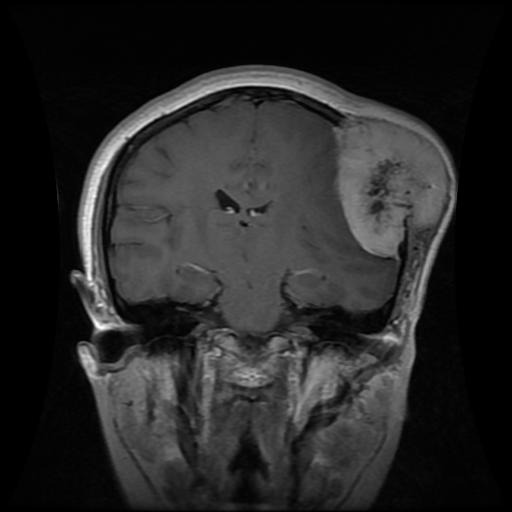
Label: meningioma